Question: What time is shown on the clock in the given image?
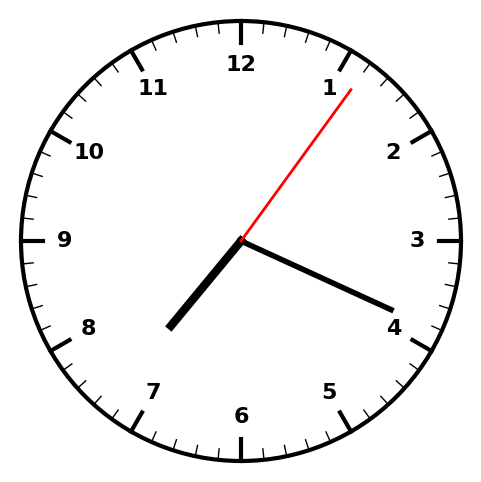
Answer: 07:19:06